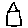
Label: house